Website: crate-barrel
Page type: receipt
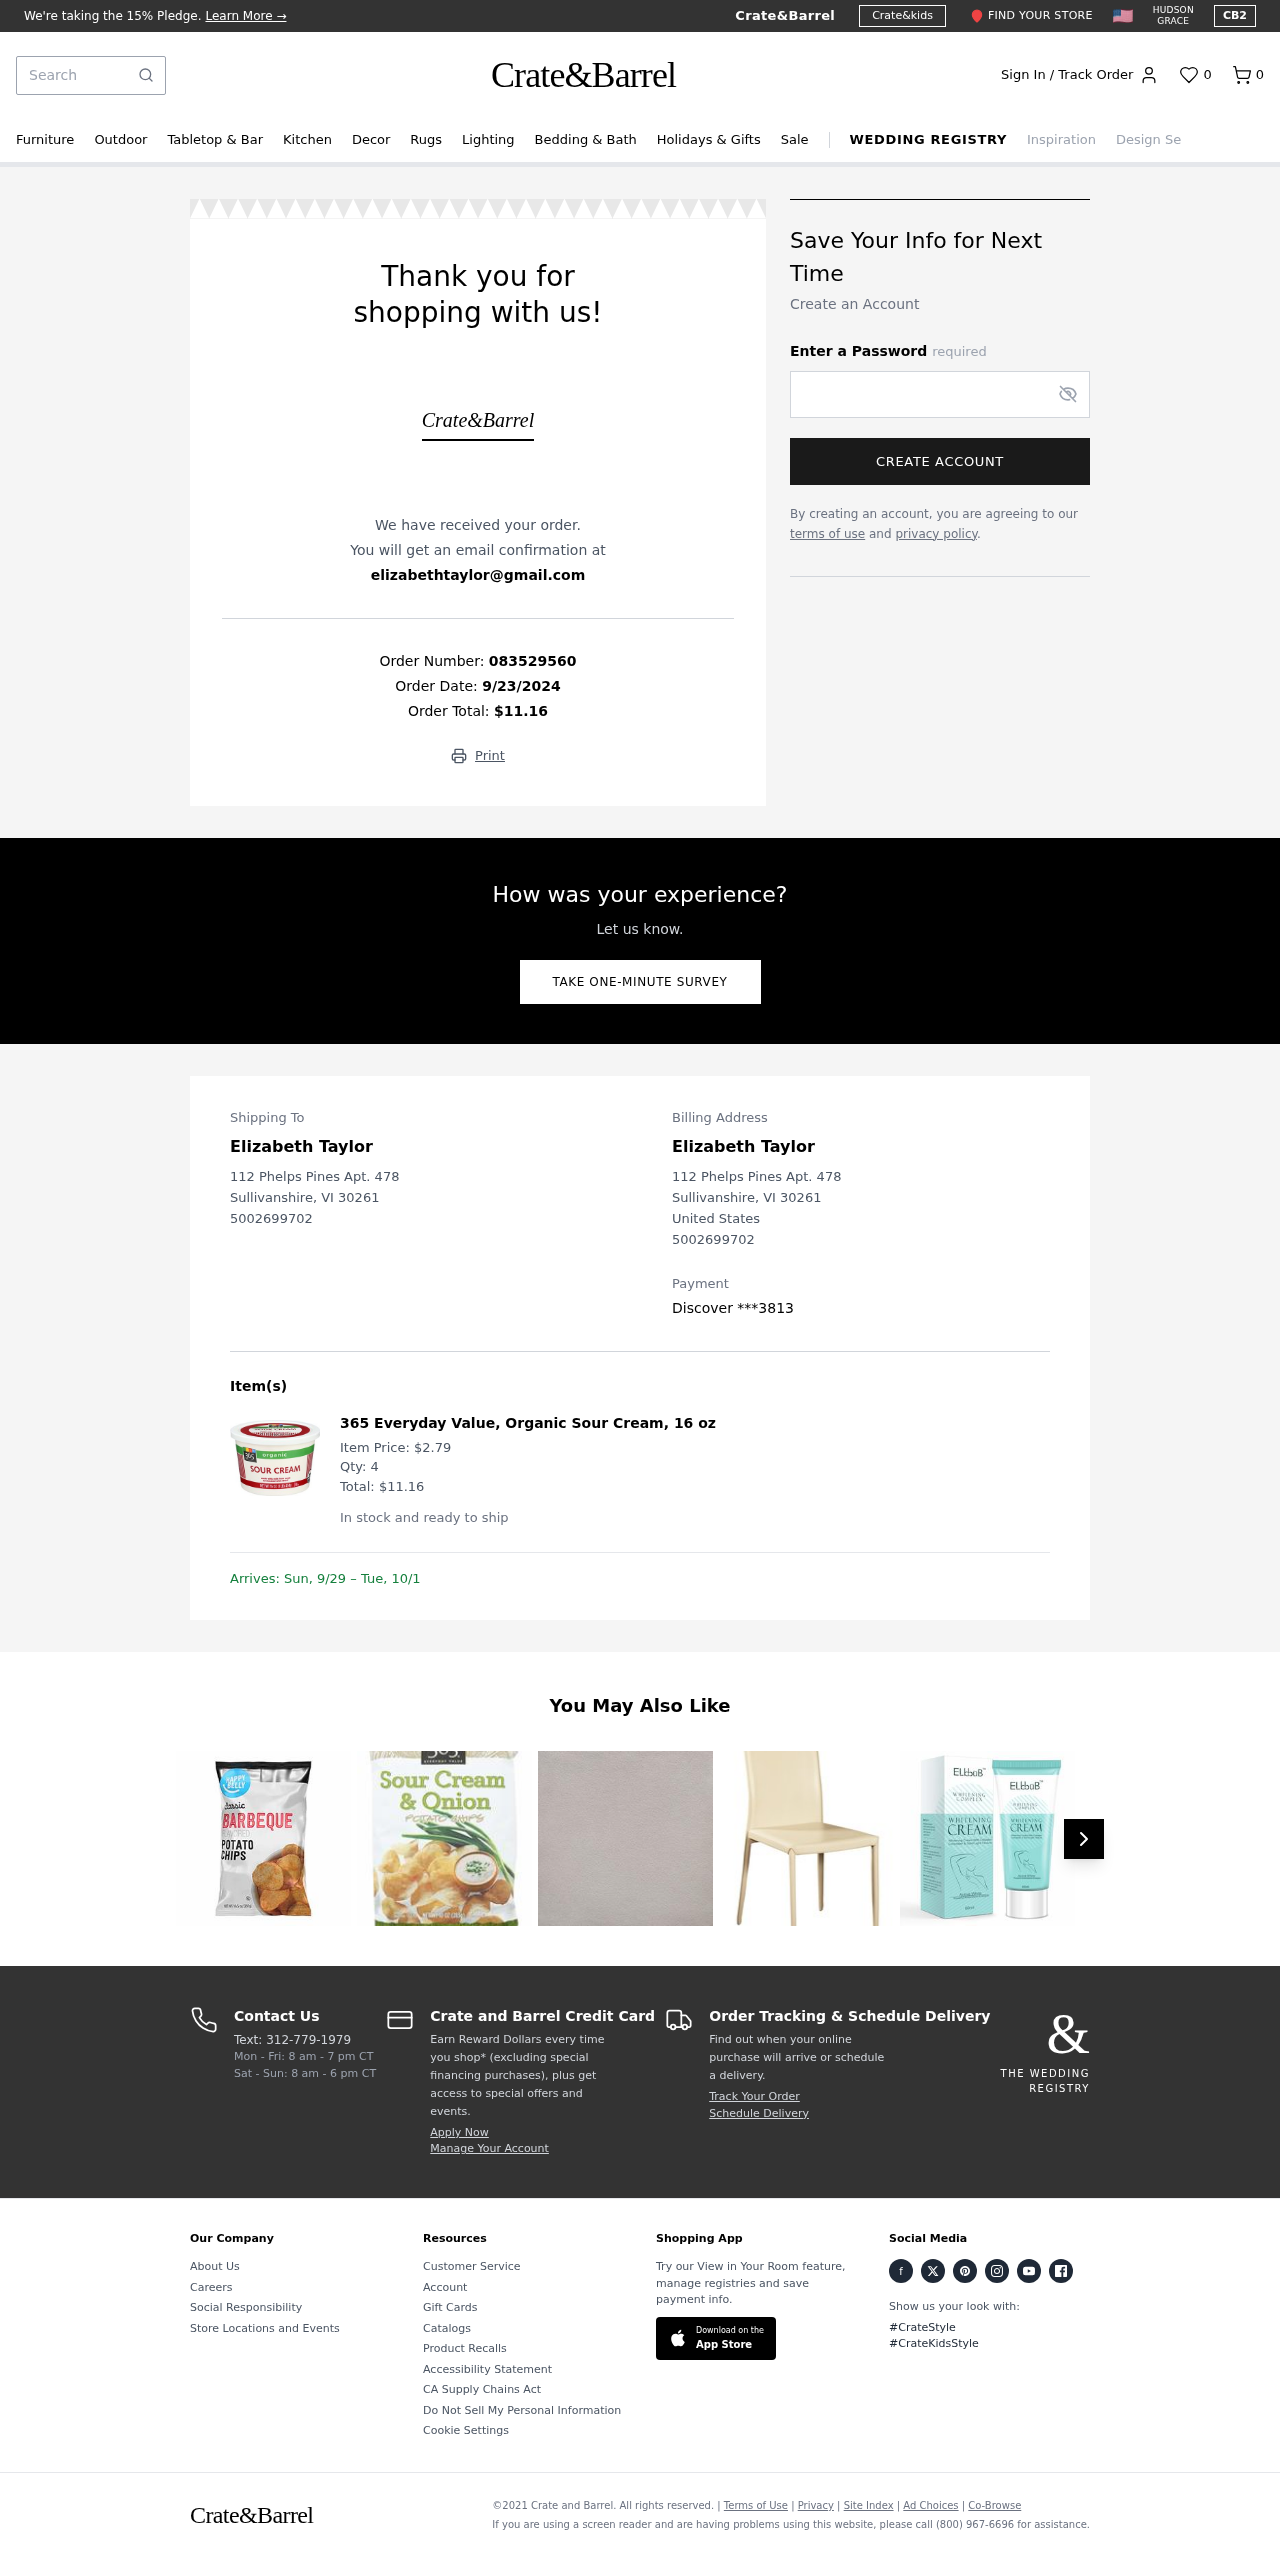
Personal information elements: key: PII_CARD_LAST4
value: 3813
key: PII_CARD_TYPE
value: Discover
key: PII_CITY
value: Sullivanshire
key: PII_COUNTRY
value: United States
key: PII_EMAIL
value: elizabethtaylor@gmail.com
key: PII_FULLNAME
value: Elizabeth Taylor
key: PII_PHONE
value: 5002699702
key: PII_POSTCODE
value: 30261
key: PII_STATE_ABBR
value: VI
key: PII_STREET
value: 112 Phelps Pines Apt. 478
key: PII_FULLNAME2
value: Elizabeth Taylor
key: PII_STREET2
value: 112 Phelps Pines Apt. 478
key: PII_CITY2
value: Sullivanshire
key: PII_STATE_ABBR2
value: VI
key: PII_POSTCODE2
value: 30261
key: PII_PHONE2
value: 5002699702
Product elements: key: PRODUCT1_NAME
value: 365 Everyday Value, Organic Sour Cream, 16 oz
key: PRODUCT1_PRICE
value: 2.79
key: PRODUCT1_QUANTITY
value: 4
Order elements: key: ORDER_NUM_ITEMS
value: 0
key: ORDER_ID
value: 083529560
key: ORDER_DATE
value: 9/23/2024
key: ORDER_TOTAL
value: $11.16
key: ORDER_ITEM_TOTAL
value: $11.16
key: ORDER_DELIVERY_DATE
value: Sun, 9/29 – Tue, 10/1
Search elements: key: HEADER_SEARCH
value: Search
Other elements: key: FAVORITES_COUNT
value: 0